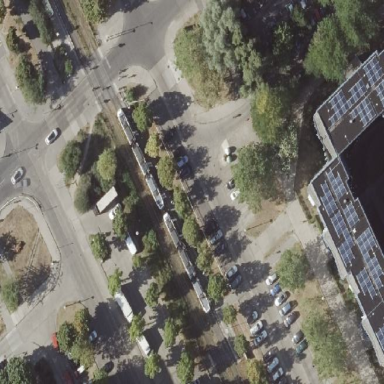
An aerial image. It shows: Street side parking area.